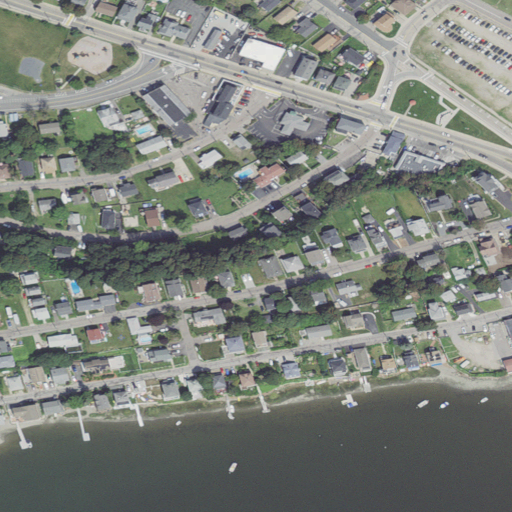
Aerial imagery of mountain in Massachusetts named White Head containing medium intensity development, high intensity development, open water, and low intensity development